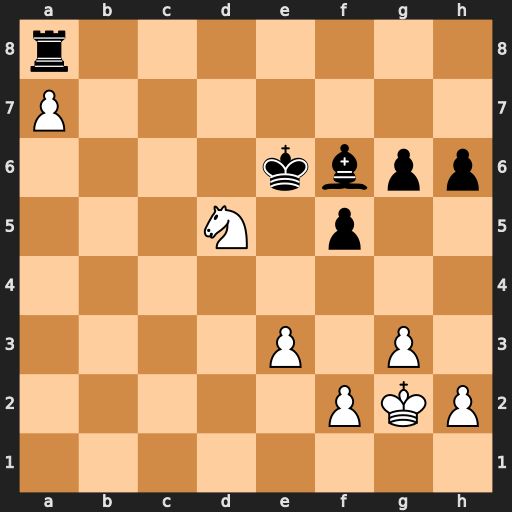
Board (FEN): r7/P7/4kbpp/3N1p2/8/4P1P1/5PKP/8
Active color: w
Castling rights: -
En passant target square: -
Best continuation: Nc7+ Kd6 Nxa8